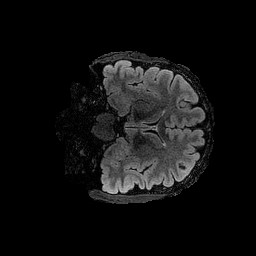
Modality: FLAIR
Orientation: coronal
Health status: ill
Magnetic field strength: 3 T